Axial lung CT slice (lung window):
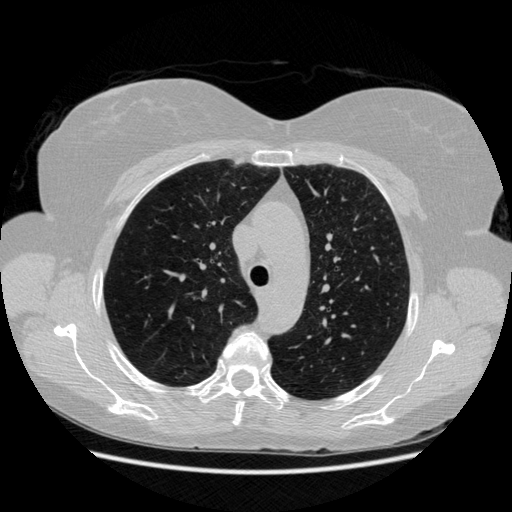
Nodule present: no